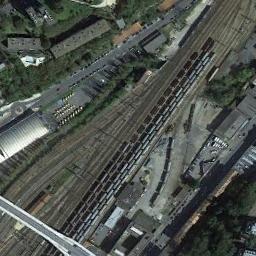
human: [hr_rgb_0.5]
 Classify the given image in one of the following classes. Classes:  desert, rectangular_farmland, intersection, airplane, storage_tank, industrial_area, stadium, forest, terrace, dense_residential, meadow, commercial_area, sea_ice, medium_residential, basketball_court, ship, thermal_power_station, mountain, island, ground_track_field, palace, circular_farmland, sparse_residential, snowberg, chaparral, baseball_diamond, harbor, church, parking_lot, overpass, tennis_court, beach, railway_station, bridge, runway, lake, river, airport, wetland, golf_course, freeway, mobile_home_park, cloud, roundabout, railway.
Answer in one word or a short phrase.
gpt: railway_station